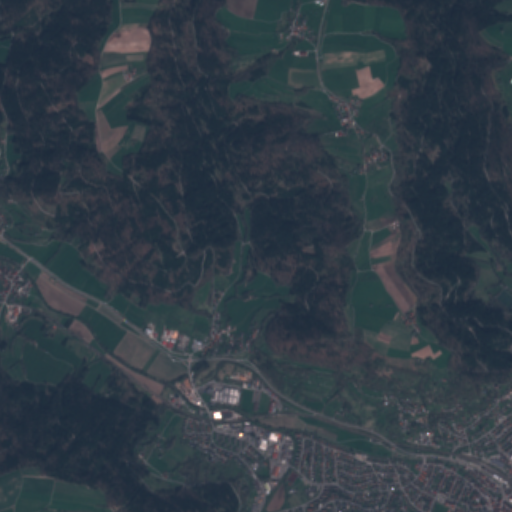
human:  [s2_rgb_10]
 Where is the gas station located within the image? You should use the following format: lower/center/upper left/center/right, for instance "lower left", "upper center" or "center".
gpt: The gas station is located in the lower right of the image.
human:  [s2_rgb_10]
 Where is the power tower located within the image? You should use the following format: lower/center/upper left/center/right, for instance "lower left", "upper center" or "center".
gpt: The power tower is located in the lower left of the image.
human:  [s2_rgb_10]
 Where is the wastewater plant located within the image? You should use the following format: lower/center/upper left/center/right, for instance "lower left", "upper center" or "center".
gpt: The wastewater plant is located in the lower left of the image.
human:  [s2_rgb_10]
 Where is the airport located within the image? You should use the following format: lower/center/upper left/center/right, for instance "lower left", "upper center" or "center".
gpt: There is no airport in the image.